Interaction volume radius: 5 \u00c5
Interaction volume height: 20 \u00c5
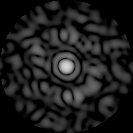
Disorder parameter: 0.8049